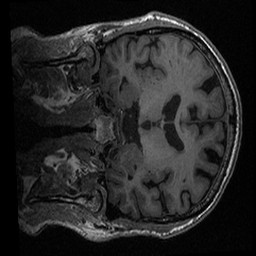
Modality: T1w
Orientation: coronal
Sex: male
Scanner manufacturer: ge
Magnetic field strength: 3 T
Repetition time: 0.0064 s
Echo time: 0.00281 s